This continuous-wavelet-transform scalogram was computed from a bearing vibration snapshot. Diagnose the bearing from this image, choosing from: normal, inner_race, outer_race, ball.
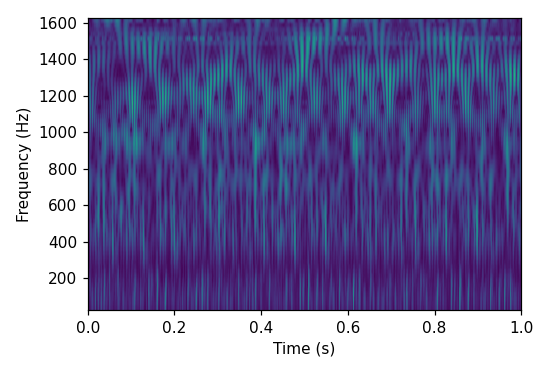
Answer: inner_race